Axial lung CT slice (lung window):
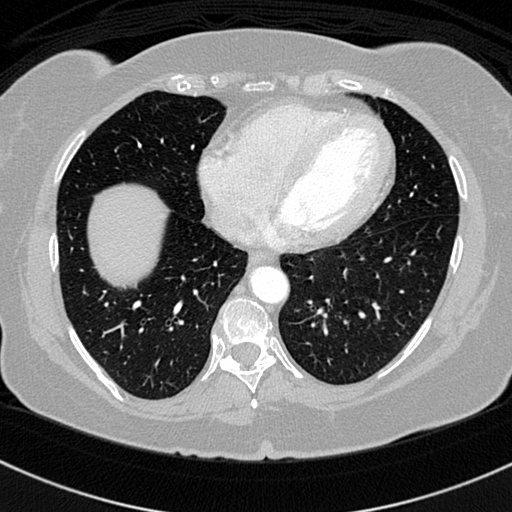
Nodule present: no